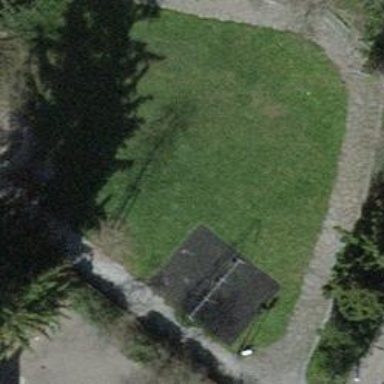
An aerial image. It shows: Playground area for leisure activities on the land.